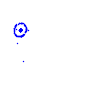
Particle: kaon